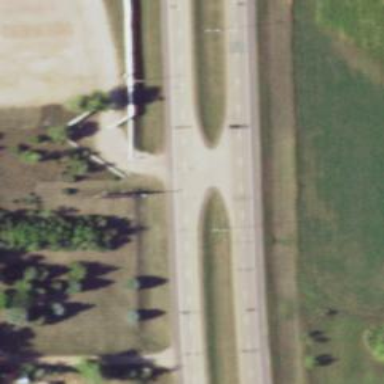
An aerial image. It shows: Trunk highway with expressway features.